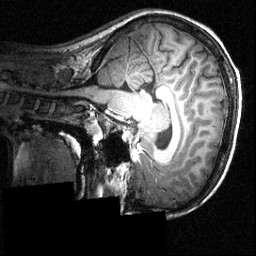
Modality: T1w
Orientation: sagittal
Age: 17
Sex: female
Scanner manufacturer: siemens
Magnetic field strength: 3.951 T
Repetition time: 1.5 s
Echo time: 0.00335 s